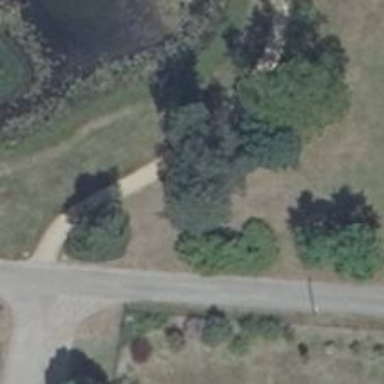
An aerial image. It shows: Broadleaved evergreen tree in its natural setting.